Interaction volume radius: 5 \u00c5
Interaction volume height: 10 \u00c5
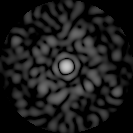
Disorder parameter: 0.8383